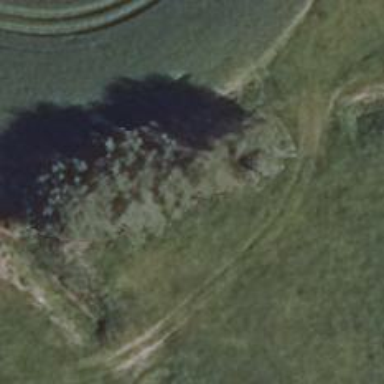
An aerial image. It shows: Single tag "natural: tree."